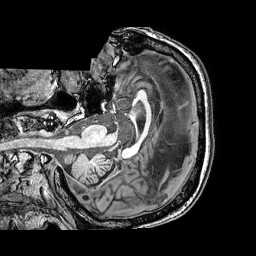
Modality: T1w
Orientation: axial
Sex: male
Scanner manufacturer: philips
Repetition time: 0.008332 s
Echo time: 0.00387 s